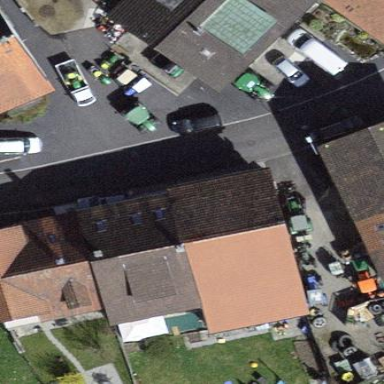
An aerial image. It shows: Building with tile roof.